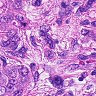
Metastatic tissue present: yes